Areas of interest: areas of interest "Park Square"
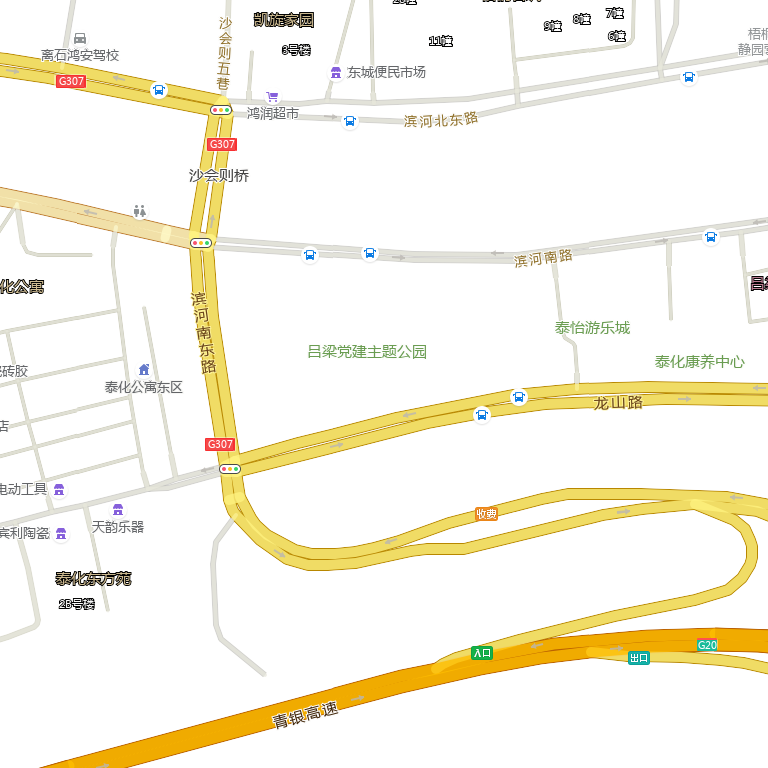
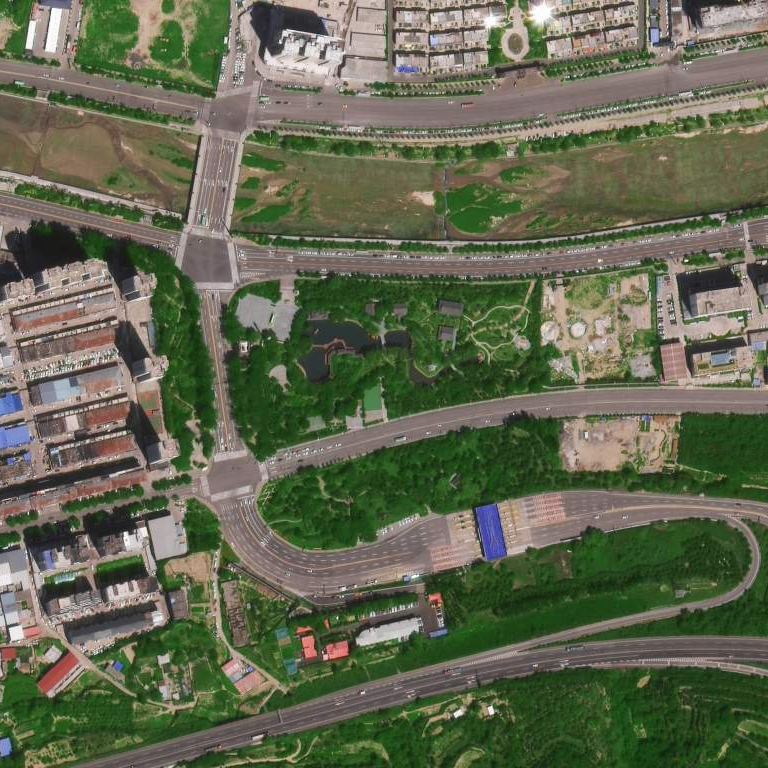